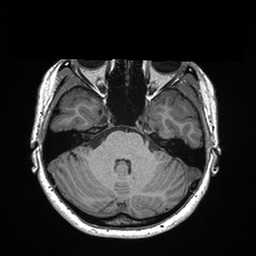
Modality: T1w
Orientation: coronal
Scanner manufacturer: siemens
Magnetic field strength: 3 T
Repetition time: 2.3 s
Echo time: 0.00298 s